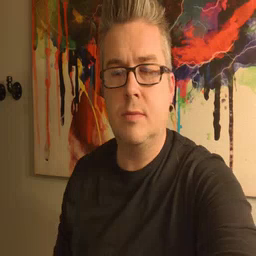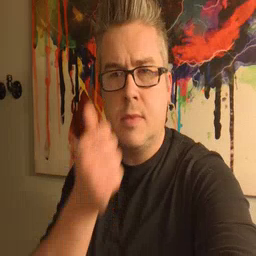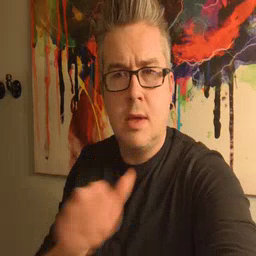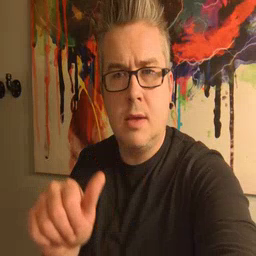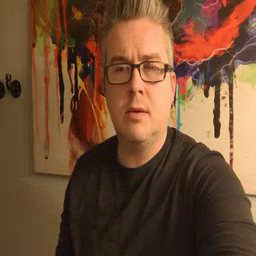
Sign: any